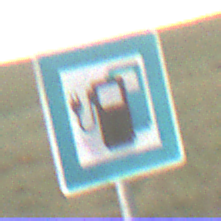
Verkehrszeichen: LadestationFuerElektrofahrzeuge
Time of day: Night
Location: Outdoor (Nature)
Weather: Overcast
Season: NotSpecified
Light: Artificial